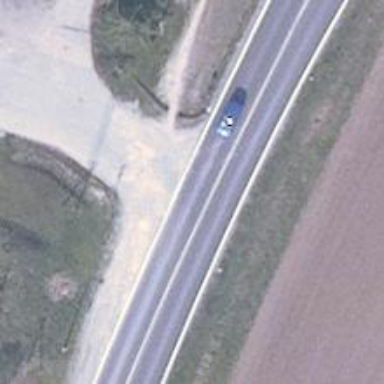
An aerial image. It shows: Asphalt road classified as primary highway.